九年级 · 解析几何
如图, 抛物线 $y=a x^{2}+b x-4$ 与 $x$ 轴交于 $A(-3,0) 、 B(4,0)$ 两点, 与 $y$ 轴交于点 $C$. 则抛物线解析式为 $\qquad$ . 若点 $M$ 是 $\angle B A C$ 平分线上的一点, 点 $N$ 是平面内一点, 若以 $A 、 B 、 M 、 N$为顶点的四边形是矩形, 点 $N$ 坐标为 $\qquad$ .

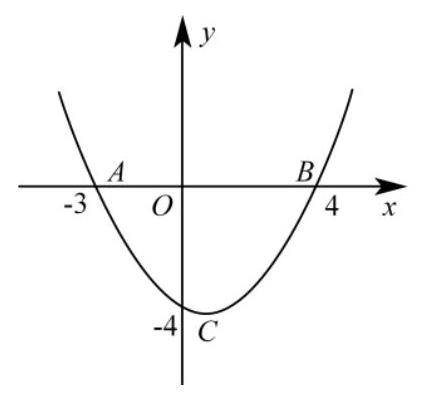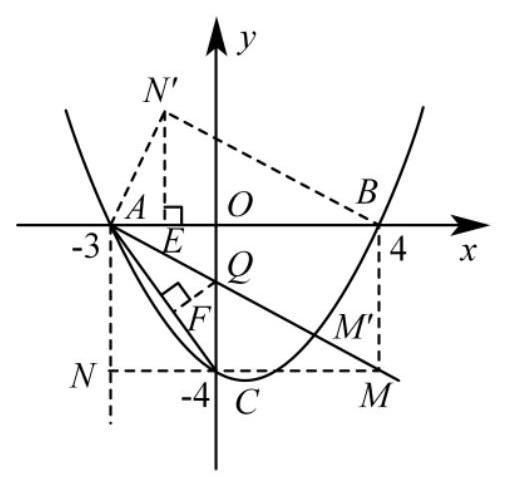
答案:  $y=\frac{1}{3} x^{2}-\frac{1}{3} x-4 \quad\left(-3,-\frac{7}{2}\right)$ 或 $\left(-\frac{8}{5}, \frac{14}{5}\right)$

解析: 先利用待定系数法求出函数解析式; 画出所求矩形的两种情况矩形 $A N M B$ 、矩形 $A M^{\prime} B N^{\prime}$, 分别求出点 $N$ 和点 $N^{\prime}$ 的坐标, 即可得到答案.

【详解】解: 抛物线 $y=a x^{2}+b x-4$ 与 $x$ 轴交于 $A(-3,0) 、 B(4,0)$ 两点,

$\therefore\left\{\begin{array}{c}9 a-3 b-4=0 \\ 16 a+4 b-4=0\end{array}\right.$,

解得 $\left\{\begin{array}{c}a=\frac{1}{3} \\ b=-\frac{1}{3}\end{array}\right.$,

$\therefore$ 抛物线解析式为 $y=\frac{1}{3} x^{2}-\frac{1}{3} x-4$,

若以点 $A 、 B 、 M 、 N$ 为顶点的四边形是矩形, 则点 $M$ 和点 $N$ 的位置有两种如图所示的情况,即矩形 $A N M B$ 、矩形 $A M ' B N^{\prime}$,

当 $x=0$ 时, $y=\frac{1}{3} x^{2}-\frac{1}{3} x-4=-4$,

$\therefore$ 点 $C(0,-4)$,
$\therefore O C=4$,

由 $A(-3,0) 、 B(4,0)$ 可知 $O A=3, O B=4$,

$\therefore A C=\sqrt{O A^{2}+O C^{2}}=\sqrt{3^{2}+4^{2}}=5$,

先求矩形 $A N M B$ 中点 $N$ 的坐标,

设 $A M$ 与 $y$ 轴相交于点 $Q$, 作 $Q F \perp A C$ 于点 $F$,

$\because$ 点 $M$ 是 $\angle B A C$ 平分线上的一点, $O Q \perp A B$,

$\therefore O Q=Q F$,

$\because \frac{1}{2} O A \cdot O C=\frac{1}{2} O A \cdot O Q+\frac{1}{2} A C \cdot Q F$,

$\therefore \frac{1}{2} \times 3 \times 4=\frac{1}{2} \times 3 O Q+\frac{1}{2} \times 5 Q F$,

$\therefore O Q=Q F=\frac{3}{2}$,

在 Rt $\triangle A O Q$ 和 Rt $\triangle A B M$ 中,

$\therefore \tan \angle O A Q=\frac{O Q}{O A}=\frac{B M}{A B}$,

$\therefore \frac{\frac{3}{2}}{3}=\frac{B M}{3+4}$,

$\therefore B M=\frac{7}{2}$,

$\therefore A N=B M=\frac{7}{2}$,

$\therefore$ 点 $N$ 的坐标是 $\left(-3,-\frac{7}{2}\right)$,

再求矩形 $A M^{\prime} B N^{\prime}$ 中点 $N^{\prime}$ 的坐标,

作 $N^{\prime} E \perp A B$ 于点 $E$, 则 $\angle A E N^{\prime}=90^{\circ}=\angle A O Q$,

$\angle E A N^{\prime}+\angle O A Q=\angle E A N^{\prime}+\angle A N^{\prime} E=90^{\circ}$,

$\therefore \angle O A Q=\angle A N ' E$,

$\therefore \triangle O A Q \sim \triangle E N^{\prime} A$,

$\therefore \frac{O A}{E N^{\prime}}=\frac{O Q}{A E}=\frac{A Q}{A N^{\prime}}$,

$\because \sin \angle O A Q=\frac{O Q}{A Q}=\frac{B M^{\prime}}{A B}$,

$\therefore \frac{\frac{3}{2}}{\sqrt{3^{2}+\left(\frac{3}{2}\right)^{2}}}=\frac{B M^{\prime}}{7}$,

解得 $B M^{\prime}=\frac{7 \sqrt{5}}{5}$,

$\therefore A N^{\prime}=B M^{\prime}=\frac{7 \sqrt{5}}{5}$,
$\therefore \frac{3}{E N^{\prime}}=\frac{\frac{3}{2}}{A E}=\frac{\sqrt{\left(\frac{3}{2}\right)^{2}+3^{2}}}{\frac{7 \sqrt{5}}{5}}=\frac{15}{14}$,

$\therefore E N^{\prime}=\frac{14}{5}, \quad A E=\frac{7}{5}$,

$\therefore O E=A O-A E=3-\frac{7}{5}=\frac{8}{5}$,

$\therefore$ 点 $N^{\prime}\left(-\frac{8}{5}, \frac{14}{5}\right)$,

综上可知, 点 $N$ 的坐标是 $\left(-3,-\frac{7}{2}\right)$ 或 $\left(-\frac{8}{5}, \frac{14}{5}\right)$.

故答案为: $y=\frac{1}{3} x^{2}-\frac{1}{3} x-4,\left(-3,-\frac{7}{2}\right)$ 或 $\left(-\frac{8}{5}, \frac{14}{5}\right)$.

【点睛】此题考查了相似三角形的判定和性质、解直角三角形、待定系数法求二次函数解析式、矩形的性质等知识, 数形结合和分类讨论是解题的关键.